Question: I'm trying to apply bare-bones image processing to images like this:  My for-loop does exactly what I want it to: it allows me to find the pixels of highest intensity, and also remember the coordinates of that pixel. However, the code breaks whenever it encounters a multiple of 'rows' - which in this case is equal to 18.
For example, the length of this image ('rows * columns' of 'image') is 414. So there are 414/18 = 23 cases where the program fails (i.e., the number of columns).
Perhaps there is a better way to accomplish my goal, but this is the only way I could think of sorting an image by pixel intensity while also knowing the coordinates of each pixel. Happy to take suggestions of alternative code, but it'd be great if someone had an idea of how to handle the cases where 'mod(x,18) = 0' (i.e., when the index of the vector is divisible by the total # of rows).
'''
image = imread('test.tif'); % feed program an image
image_vector = image(:); % vectorize image
[sortMax,sortIndex] = sort(image_vector, 'descend'); % sort vector so
%that highest intensity pixels are at top
max_sort = [];
[rows,cols] = size(image);
for i=1:length(image_vector)
x = mod(sortIndex(i,1),rows); % retrieve original coordinates
% of pixels from matrix "image"
y = floor(sortIndex(i,1)/rows) +1;
if image(x,y) > 0.5 * max % filter out background noise
max_sort(i,:) = [x,y];
else
continue
end
end
'''
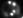
Answer: You know that MATLAB indexing starts at 1, because you do '+1' when you compute 'y'. But you forgot to subtract 1 from the index first. Here is the correct computation:
'''
index = sortIndex(i,1) - 1;
x = mod(index,rows) + 1;
y = floor(index/rows) + 1;
'''
This computation is performed by the function <URL>, which I recommend you use.
: Actually, 'ind2sub' does the equivalent of:
'''
x = rem(sortIndex(i,1) - 1, rows) + 1;
y = (sortIndex(i,1) - x) / rows + 1;
'''
(you can see this by typing 'edit ind2sub'. 'rem' and 'mod' are the same for positive inputs, so 'x' is computed identically. But for computing 'y' they avoid the 'floor', I guess it is slightly more efficient.
---
Note also that
'''
image(x,y)
'''
is the same as
'''
image(sortIndex(i,1))
'''
That is, you can use the linear index directly to index into the two-dimensional array.